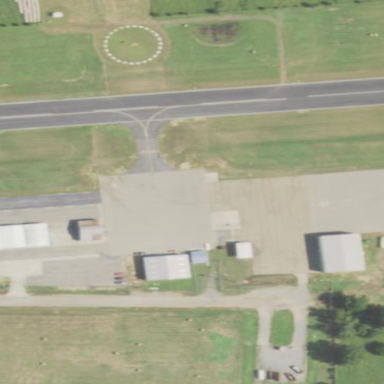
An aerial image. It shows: Apron at the airport.